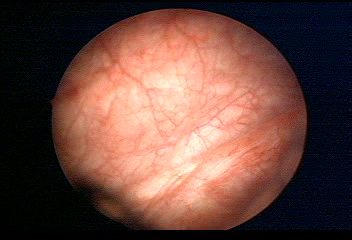
Modality: WLC
Class: Normal mucosa
Bladder cancer association: No